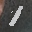
Label: 1